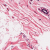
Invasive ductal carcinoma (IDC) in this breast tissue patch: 0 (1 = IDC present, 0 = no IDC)